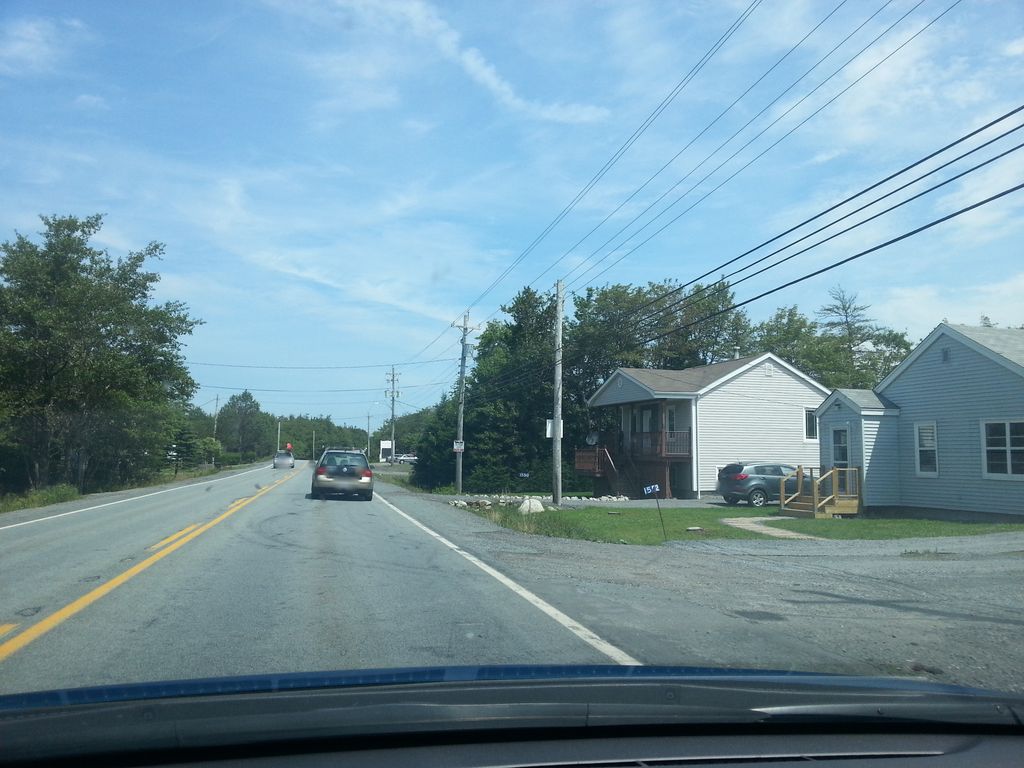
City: halifax